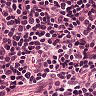
Metastatic tissue present: no